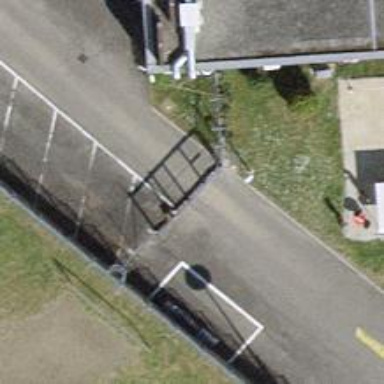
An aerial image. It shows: Gate.